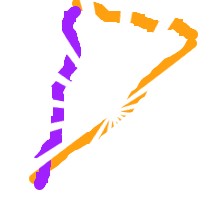
Shape: triangle